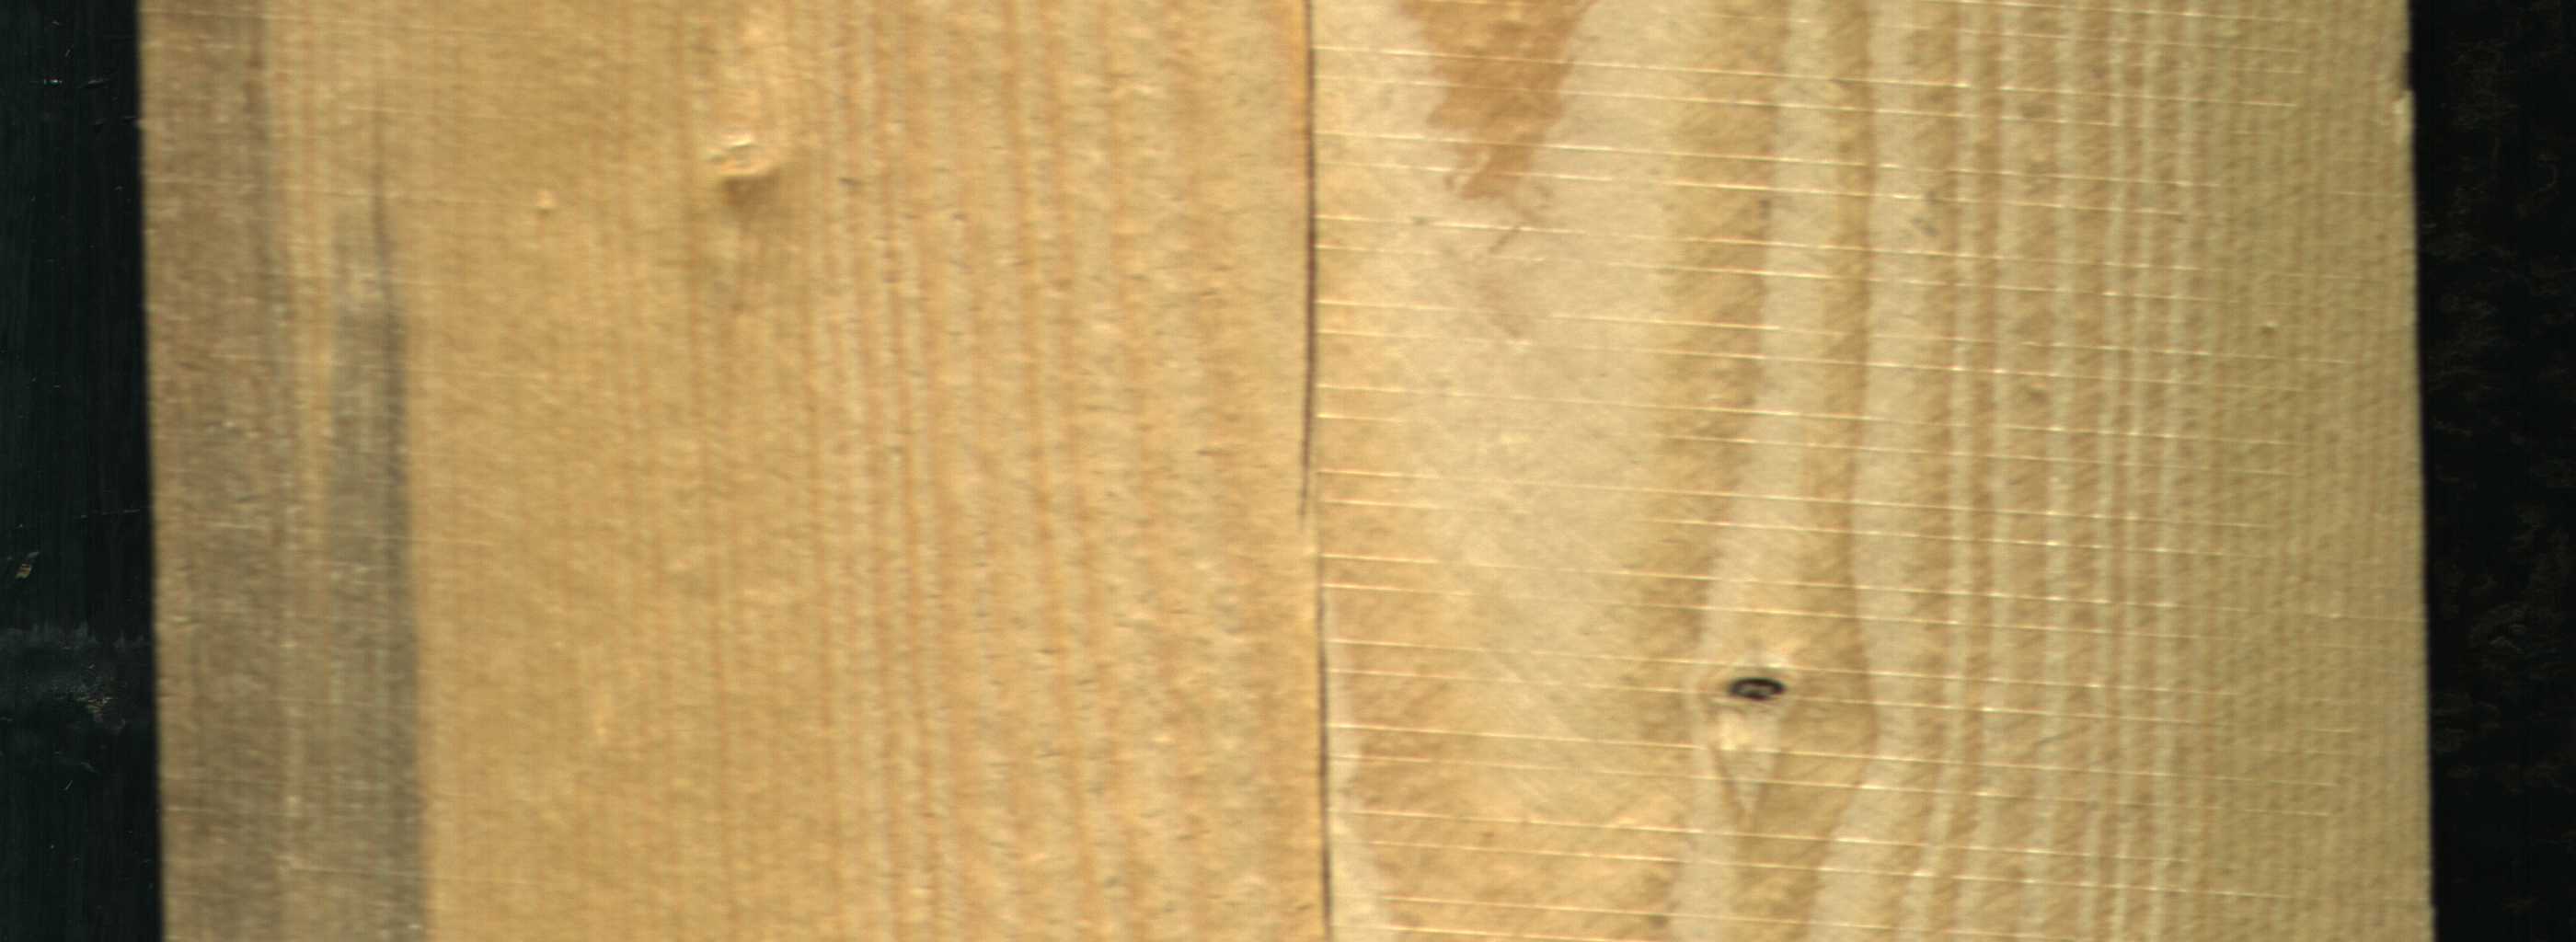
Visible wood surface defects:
Blue_Stain
Crack
Crack
Live_Knot